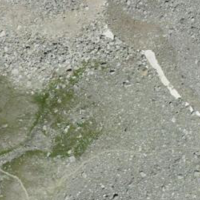
EUNIS habitat code: 48
Species observed at this site:
Prunella collaris
Cinclus cinclus
Anthus spinoletta